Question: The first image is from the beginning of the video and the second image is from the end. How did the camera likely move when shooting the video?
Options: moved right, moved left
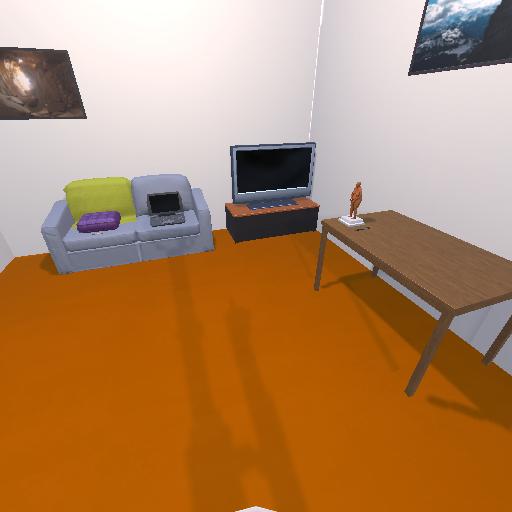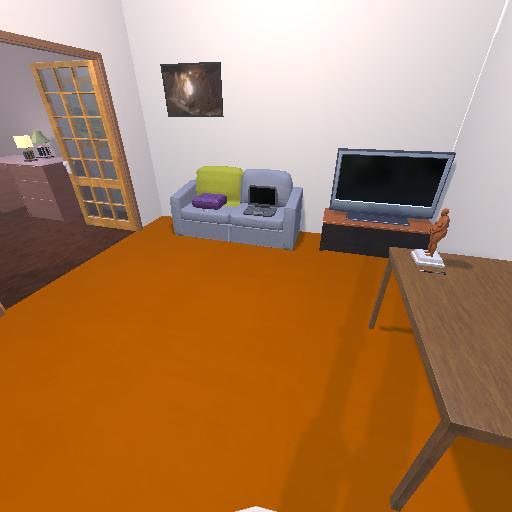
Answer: moved right